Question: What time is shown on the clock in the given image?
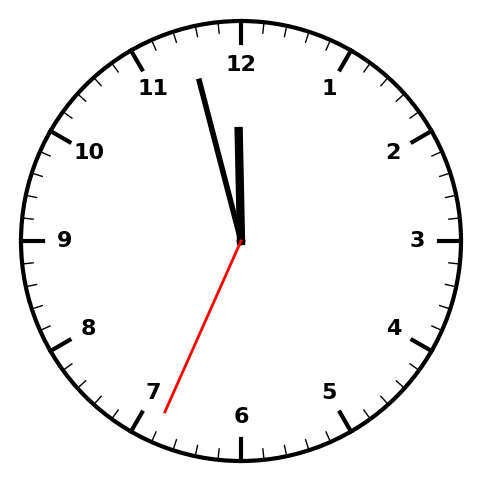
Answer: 11:57:34